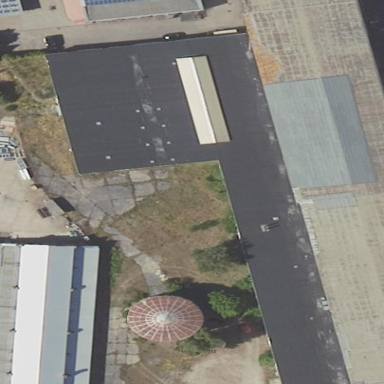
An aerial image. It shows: Manufacturing building.